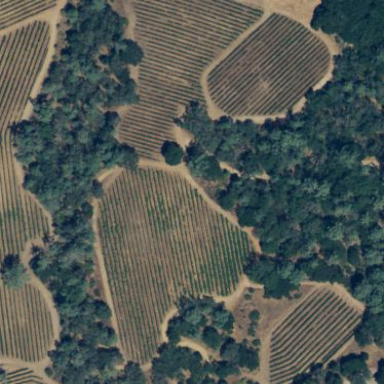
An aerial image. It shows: Vineyard with wine grapes as the main crop.